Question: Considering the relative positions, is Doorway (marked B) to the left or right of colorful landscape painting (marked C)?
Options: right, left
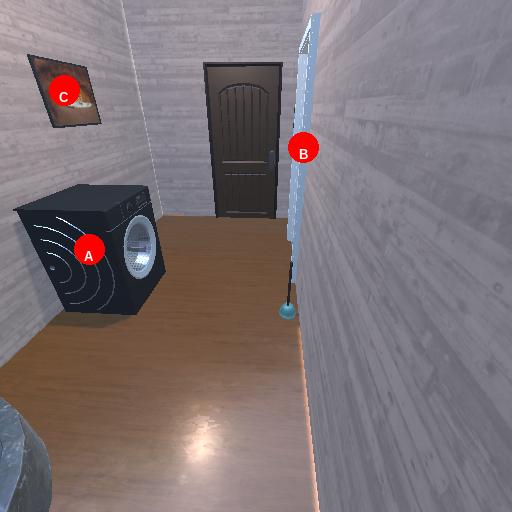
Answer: right